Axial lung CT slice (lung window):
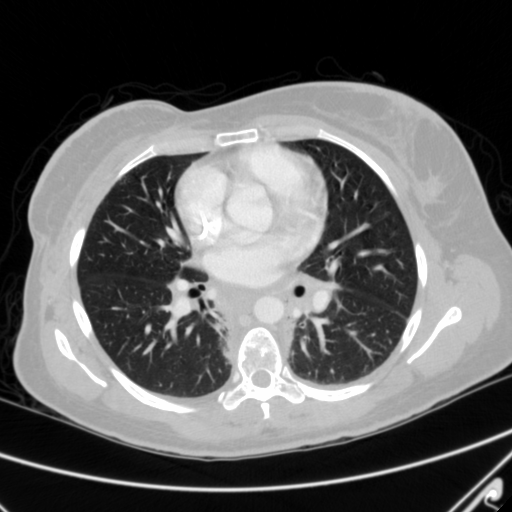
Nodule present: no